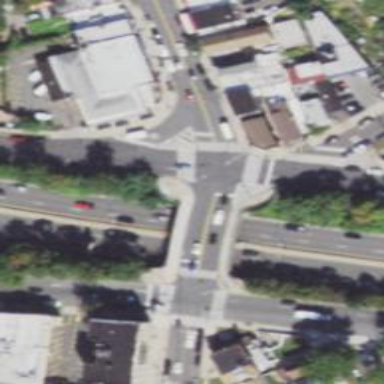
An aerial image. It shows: Unmarked crossing on the road.